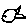
Label: fish